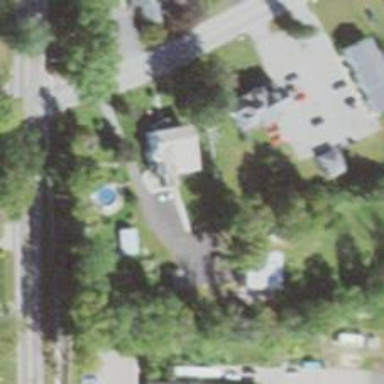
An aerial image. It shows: Residential driveway designated as service road.